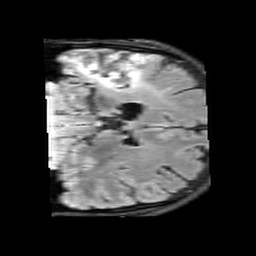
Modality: FLAIR
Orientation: coronal
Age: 43
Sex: male
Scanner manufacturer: siemens
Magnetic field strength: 3 T
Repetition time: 9 s
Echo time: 0.098 s